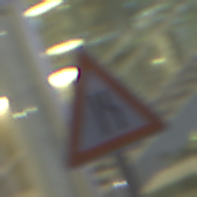
Verkehrszeichen: EinseitigVerengteFahrbahnRechts
Umgebung: Outdoor, Urban
Tageszeit: Night
Wetter: PartlyCloudy
Licht: Artificial
Jahreszeit: NotSpecified
Kontrast: HighContrast